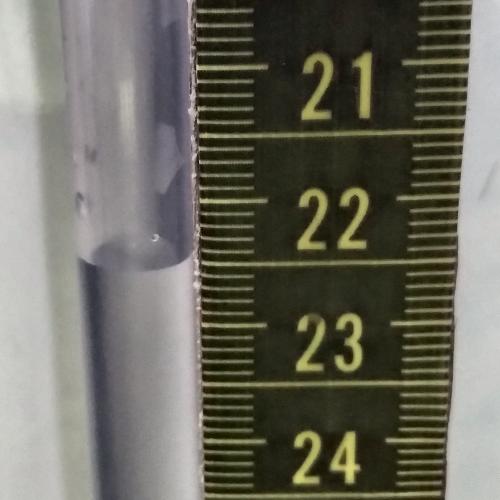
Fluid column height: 22.5 cm